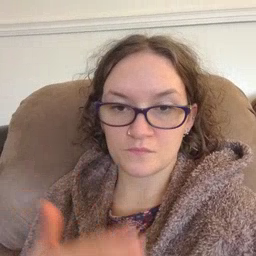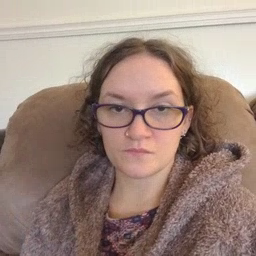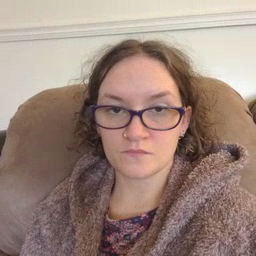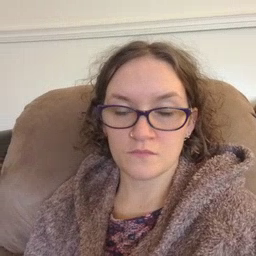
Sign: all